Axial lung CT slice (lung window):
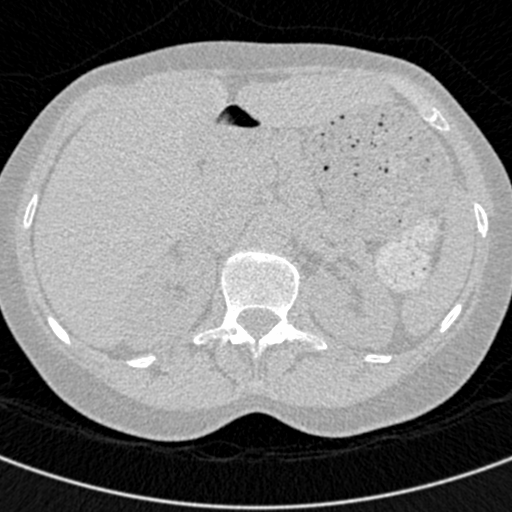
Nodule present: no